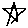
Label: star